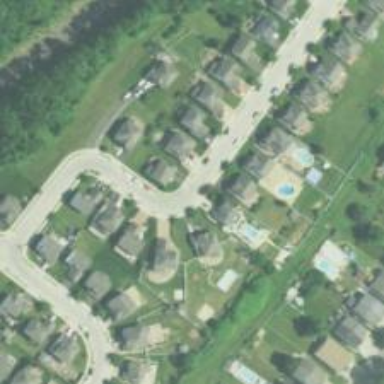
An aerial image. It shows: Residential road.